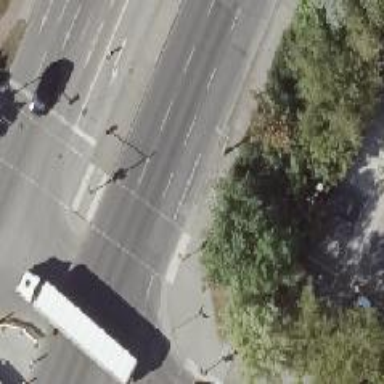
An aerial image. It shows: Road crossing with traffic signals.